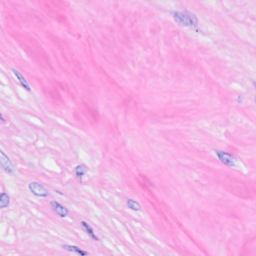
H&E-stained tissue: Breast